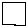
Label: square